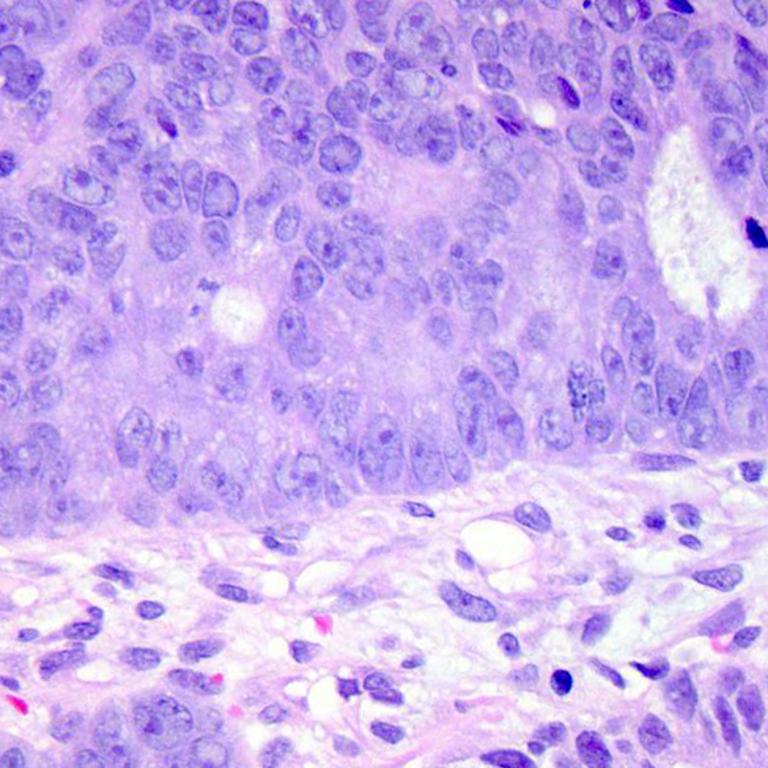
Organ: colon
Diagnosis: adenocarcinomas